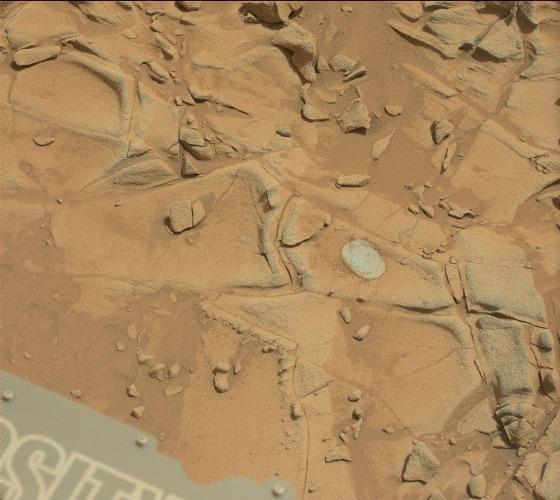
Terrain classes present: Background, Bedrock, Gravel / Sand / Soil, Rock, Shadow